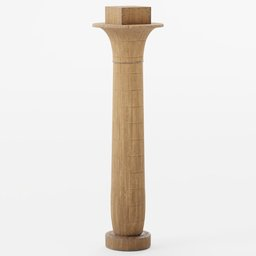
Label: architecture